Струя воды падает под углом ос к вертикали на горизонтальный желоб полукруглого сечения (см. рис). Струя и ось желоба находятся в одной вертикальной плоскости.
Как зависит отношение масс воды, вытекающей из двух концов желоба, от угла падения струи?
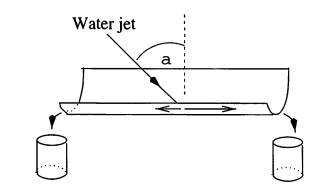
Ответ: $$ \frac{S_{1}}{S_{2}}=\frac{1+\sin \alpha}{1-\sin \alpha} $$
Темы:
T, Механика, Гидродинамика, 200 задач, Уравнение Бернулли